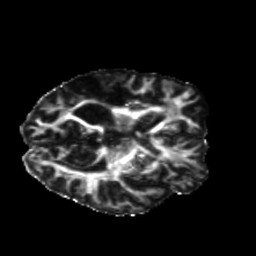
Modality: FA
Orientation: axial
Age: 62
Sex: female
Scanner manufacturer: siemens
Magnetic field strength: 3 T
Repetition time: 5.25 s
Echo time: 0.08 s